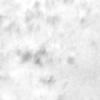
Label: no_change